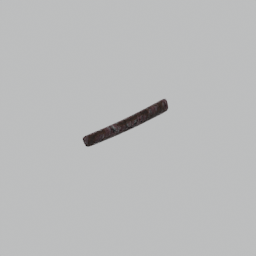
Label: animals